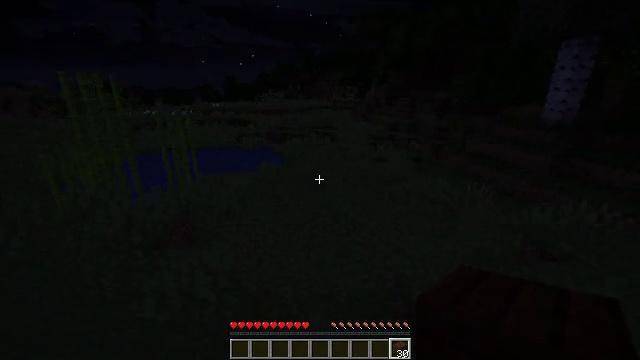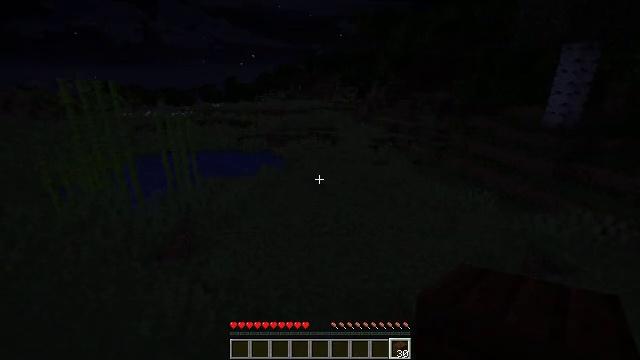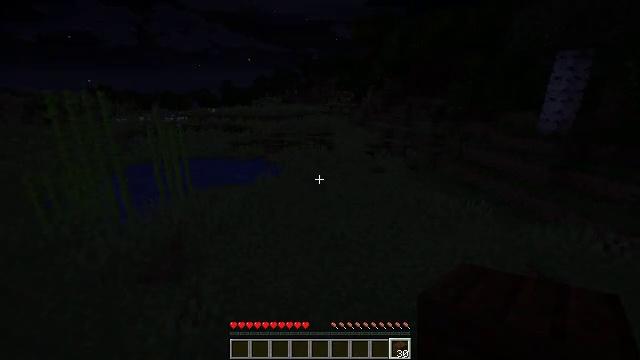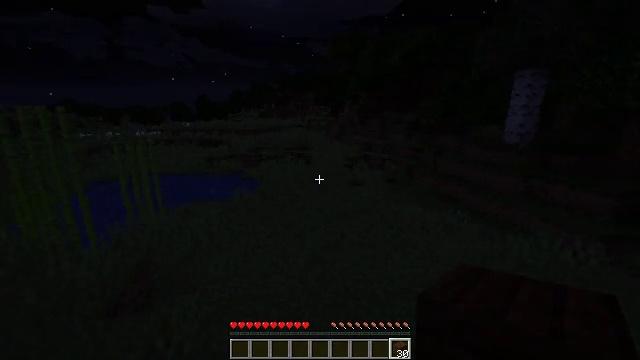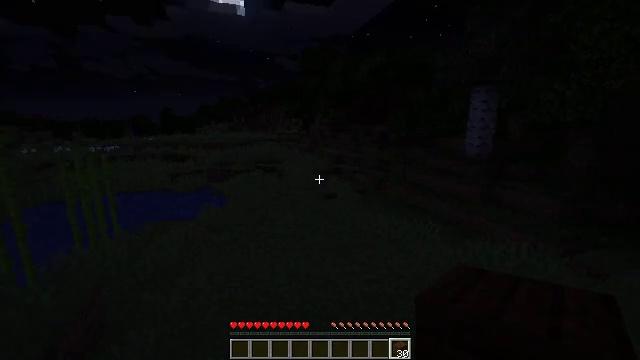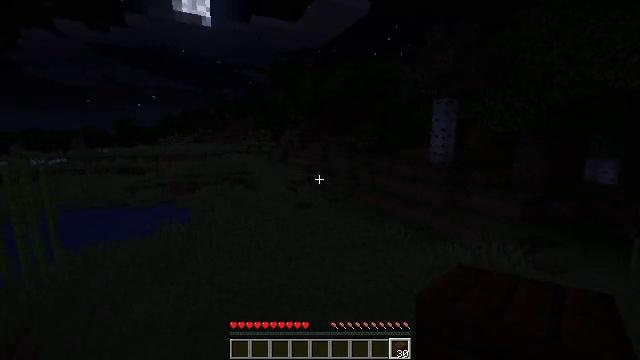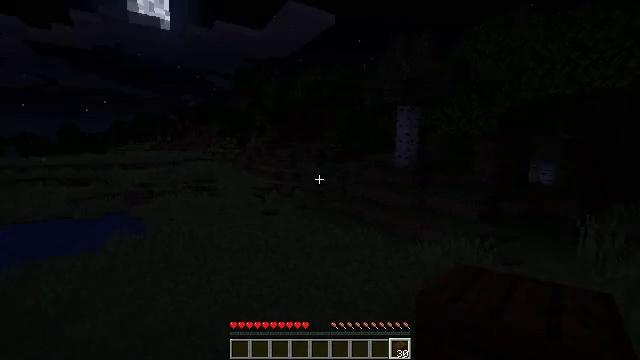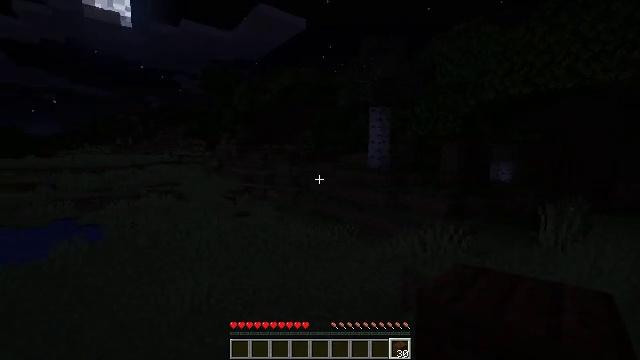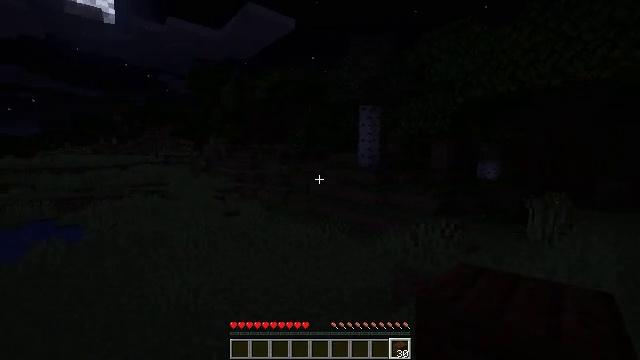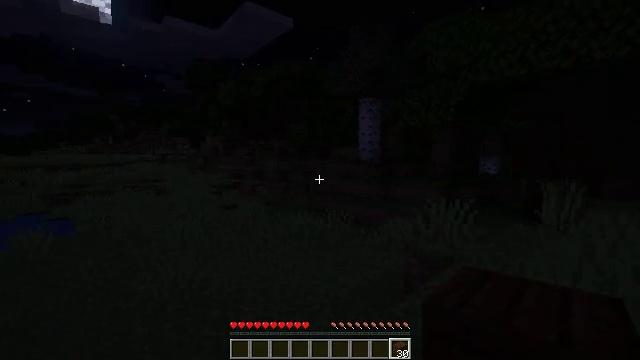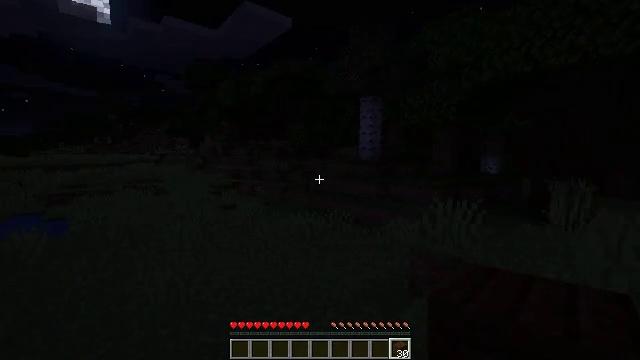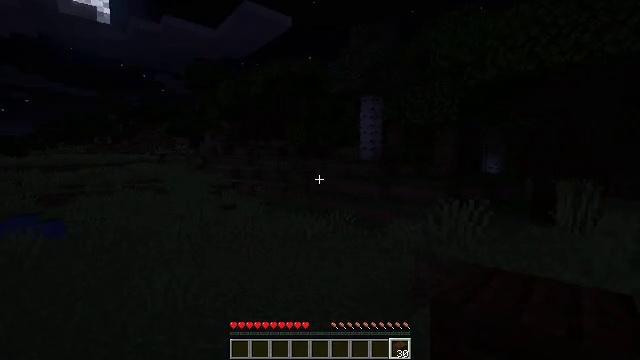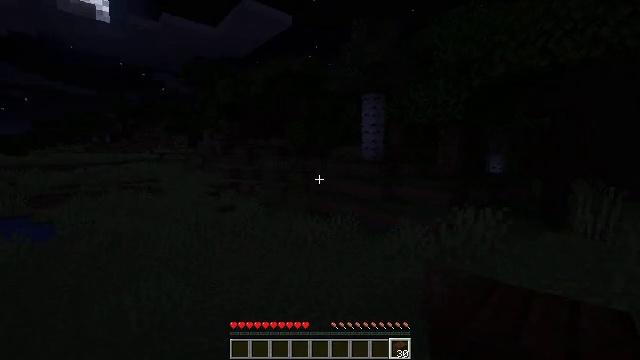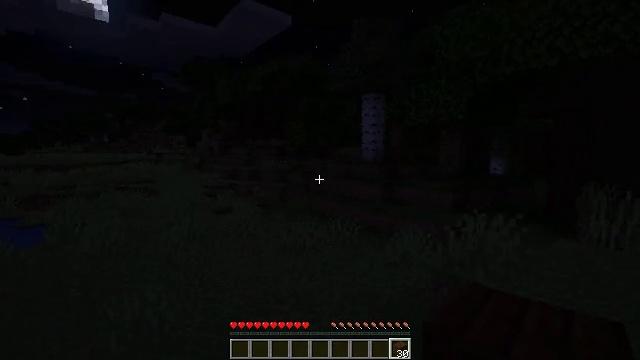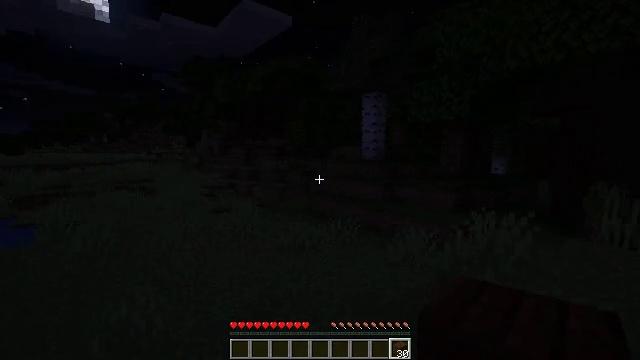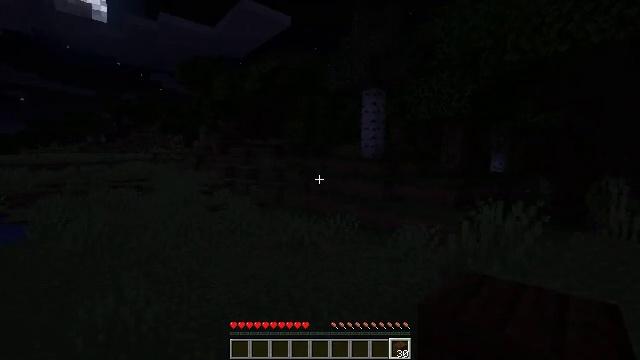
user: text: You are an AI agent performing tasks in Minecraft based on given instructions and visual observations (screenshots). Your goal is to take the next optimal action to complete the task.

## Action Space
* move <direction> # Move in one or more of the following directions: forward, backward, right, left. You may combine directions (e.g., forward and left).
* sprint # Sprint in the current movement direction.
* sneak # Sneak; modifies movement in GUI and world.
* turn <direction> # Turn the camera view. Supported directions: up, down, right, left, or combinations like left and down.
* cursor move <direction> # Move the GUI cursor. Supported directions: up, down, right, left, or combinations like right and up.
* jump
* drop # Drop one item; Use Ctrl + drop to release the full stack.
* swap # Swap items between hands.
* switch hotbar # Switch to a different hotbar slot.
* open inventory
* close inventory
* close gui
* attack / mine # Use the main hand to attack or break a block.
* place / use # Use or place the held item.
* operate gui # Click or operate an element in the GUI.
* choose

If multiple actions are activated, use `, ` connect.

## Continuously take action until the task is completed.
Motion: motion action
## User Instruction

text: Break the tree to get oak logs.
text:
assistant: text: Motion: move forward, jump
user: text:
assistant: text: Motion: move forward, jump
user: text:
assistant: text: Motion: move forward, turn right and up, jump
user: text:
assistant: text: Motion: move forward, turn right and up
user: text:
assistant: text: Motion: move forward, turn right and up
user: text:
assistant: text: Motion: move forward, turn right and up
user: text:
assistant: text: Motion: move forward, turn right
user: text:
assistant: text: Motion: move forward, turn right
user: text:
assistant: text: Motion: move forward
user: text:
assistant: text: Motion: move forward
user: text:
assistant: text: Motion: move forward
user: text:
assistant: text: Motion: move forward
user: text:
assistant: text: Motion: move forward
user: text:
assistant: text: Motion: move forward
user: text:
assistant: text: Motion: move forward
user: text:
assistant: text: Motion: move forward
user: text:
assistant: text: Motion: move forward
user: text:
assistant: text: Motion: move forward
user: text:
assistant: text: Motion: move forward
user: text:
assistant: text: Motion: move forward
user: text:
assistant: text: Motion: move forward
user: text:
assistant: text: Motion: move forward
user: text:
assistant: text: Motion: move forward
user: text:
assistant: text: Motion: move forward, turn right
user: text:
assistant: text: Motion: move forward, turn right and up
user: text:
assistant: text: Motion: move forward, turn right and up
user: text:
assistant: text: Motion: move forward, turn right and up
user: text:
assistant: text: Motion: move forward
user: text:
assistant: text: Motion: move forward, turn right
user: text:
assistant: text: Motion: move forward, turn right